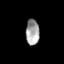
Tissue: skin
Cell type: Epithelial cells
Senescence score: 0.2312
Nuclear area (px): 341
Mean DAPI intensity: 161.85